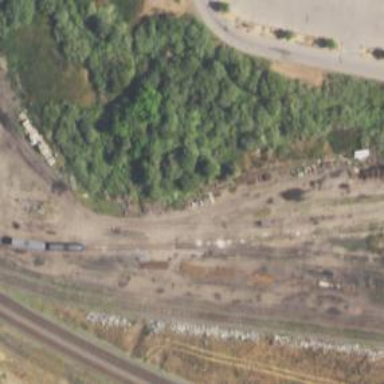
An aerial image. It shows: Disused railway.